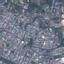
Land use / land cover: Residential